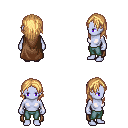
a pixel art fantasy rpg character, female body template, dark elf, purple skin, brown cape, teal pants, light blonde long hairstyle, four views (front, back, left, right), 2x2 character sprite sheet, small pixel art, hard edges, no anti-aliasing